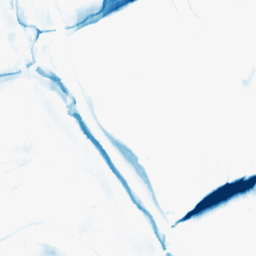
Category: morphological
Decomposition family: morphological_ellipse
Decomposition parameters: operation: closing
width: 30
height: 5
Upsampling method: sinc_blackman
Upsampling parameters: scale: 2
kernel_size: 8
Upsampling scale: 2